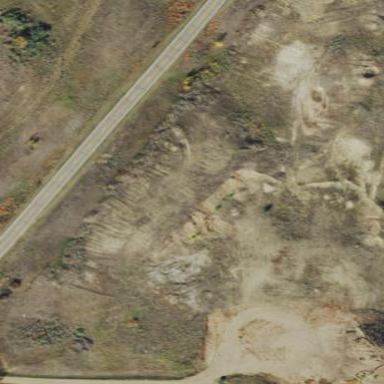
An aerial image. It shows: Quarry area.